Question: So, basically what I want to do with play framework is:
1. check if user has logged in cookie
2. if user has logged in cookie fetch the record from the database
Code:
'''
def allSamplesJson = Action { implicit request =>
request.session.get("l").map { value =>
value match {
case "i" => DBAction { conn =>
implicit val dbs = conn.dbSession
val all = models.CodeSampleTable.allSamples()
Ok(Json.toJson(all))
}
case _ => Unauthorized(unautStr)
}
}.getOrElse {
Unauthorized(unautStr)
}
}
'''
Basically, I don't want to even touch database/open connection etc. if user is not authorized to fetch json records. The code above doesn't work (doesn't compile). How do I accomplish that?
This is the error:

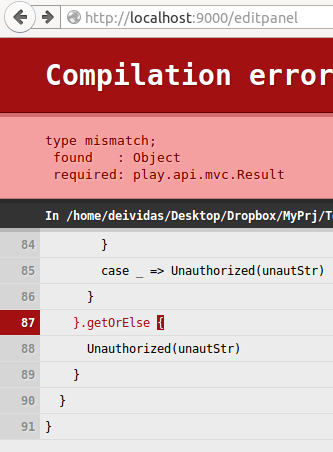
Answer: You can't wrap a 'DBAction' within another 'Action' like that, because 'DBAction' doesn't return a 'Result', it probably returns something like 'Action[A]'. This means that you're trying to return mixed types within the higher level 'Action' ('Result' and 'Action[A]'), so the compiler infers the return type to be 'Object', when it's supposed to be 'Result'.
As @Mikesname suggests, you need to replace 'DBAction' with 'DB.withSession', which will provide the database session you need, and allow you to return the correct type:
'''
DB.withSession { conn =>
val all = models.CodeSampleTable.allSamples()
Ok(Json.toJson(all))
}
'''